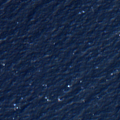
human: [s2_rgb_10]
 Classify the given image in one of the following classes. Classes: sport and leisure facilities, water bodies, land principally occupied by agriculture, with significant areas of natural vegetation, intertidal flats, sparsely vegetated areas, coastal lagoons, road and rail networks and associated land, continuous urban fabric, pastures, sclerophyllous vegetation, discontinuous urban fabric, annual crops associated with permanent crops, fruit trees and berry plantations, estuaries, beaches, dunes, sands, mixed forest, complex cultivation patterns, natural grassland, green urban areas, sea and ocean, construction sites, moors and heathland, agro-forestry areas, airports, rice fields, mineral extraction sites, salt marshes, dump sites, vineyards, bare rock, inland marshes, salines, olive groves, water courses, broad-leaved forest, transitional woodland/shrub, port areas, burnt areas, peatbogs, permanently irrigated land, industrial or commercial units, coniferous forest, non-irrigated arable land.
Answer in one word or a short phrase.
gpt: sea and ocean